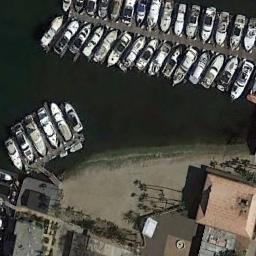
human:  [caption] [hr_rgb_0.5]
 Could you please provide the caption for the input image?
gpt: Many ships are neatly moored on the sea next to the harbor next to the buildings and lawns .

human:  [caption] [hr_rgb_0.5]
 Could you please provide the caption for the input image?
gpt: The harbor was empty of boats .

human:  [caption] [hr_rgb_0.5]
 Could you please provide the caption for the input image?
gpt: Many ships are in the harbor .

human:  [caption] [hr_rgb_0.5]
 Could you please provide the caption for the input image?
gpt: The harbor has lots of neatly docked boats and some buildings are next to the harbor .

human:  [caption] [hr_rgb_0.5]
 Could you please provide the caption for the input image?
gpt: There are many ships and some buildings at the harbor .